Question: I have a grid and there is ext:BooleanColumn inside it,and I put a combobox for editing boolen colum.everything works fine ,except of this one .when I click boolen colum to edit,it shows false or true inside it,
I added a image what I trying to say.
how I can avoid this .thank you
and here is the my code :
'''
<ext:BooleanColumn ID="BooleanColumn1" runat="server" DataIndex="BorcOdendimi" TrueText="odendi" Text="odenme durumu"
FalseText="odenmedi" >
<Editor>
<ext:ComboBox runat="server" Text="odendi durumu" Editable="false">
<Items>
<ext:ListItem Text="Odendi" Value="1" />
<ext:ListItem Text="Odenmedi" Value="0" />
</Items>
</ext:ComboBox>
</Editor>
</ext:BooleanColumn>
'''
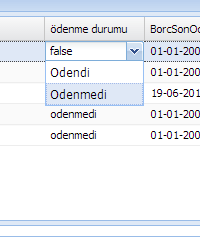
Answer: To get it working the Values of the ComboBox's Items should match the values of a BooleanColumn. Currently, true/false (BooleanColumn's values) doesn't match 1/0 (ComboBox Items' values).
You can replace the existing ComboBox's Items with:
'''
<ext:ListItem Text="Odendi" Value="true" Mode="Raw" />
<ext:ListItem Text="Odenmedi" Value="false" Mode="Raw" />
'''
Answered in <URL>.